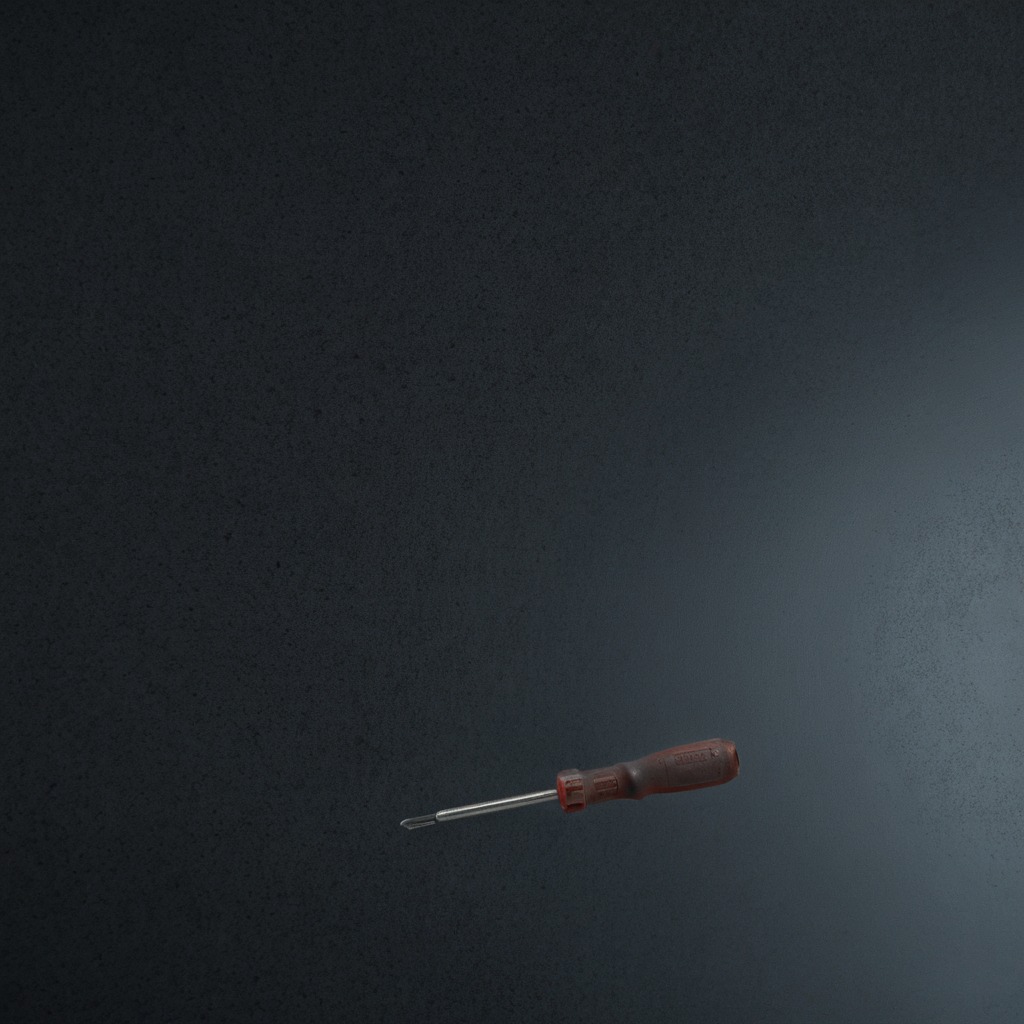
A screwdriver lies on a clean granite table inside a workshop at night dim ambient light soft shadows worn but